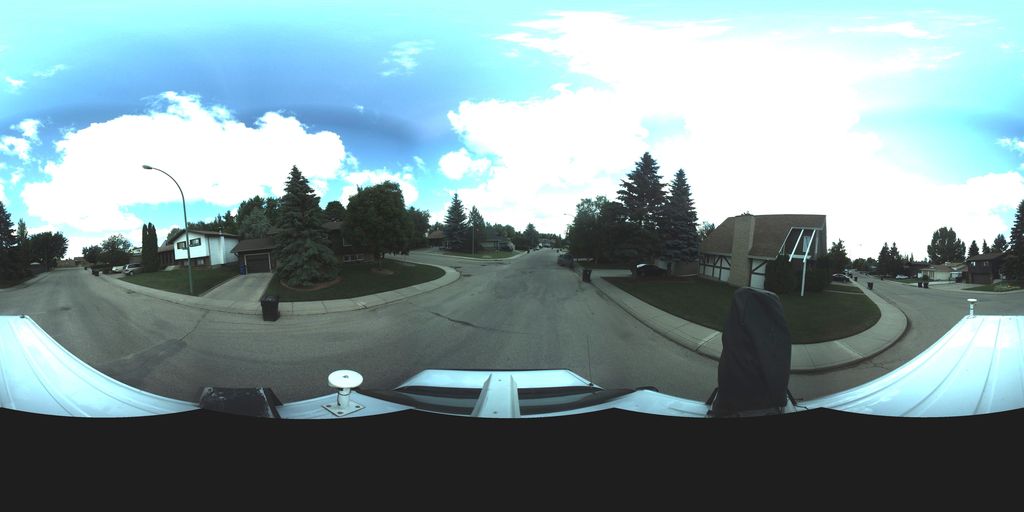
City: saskatoon